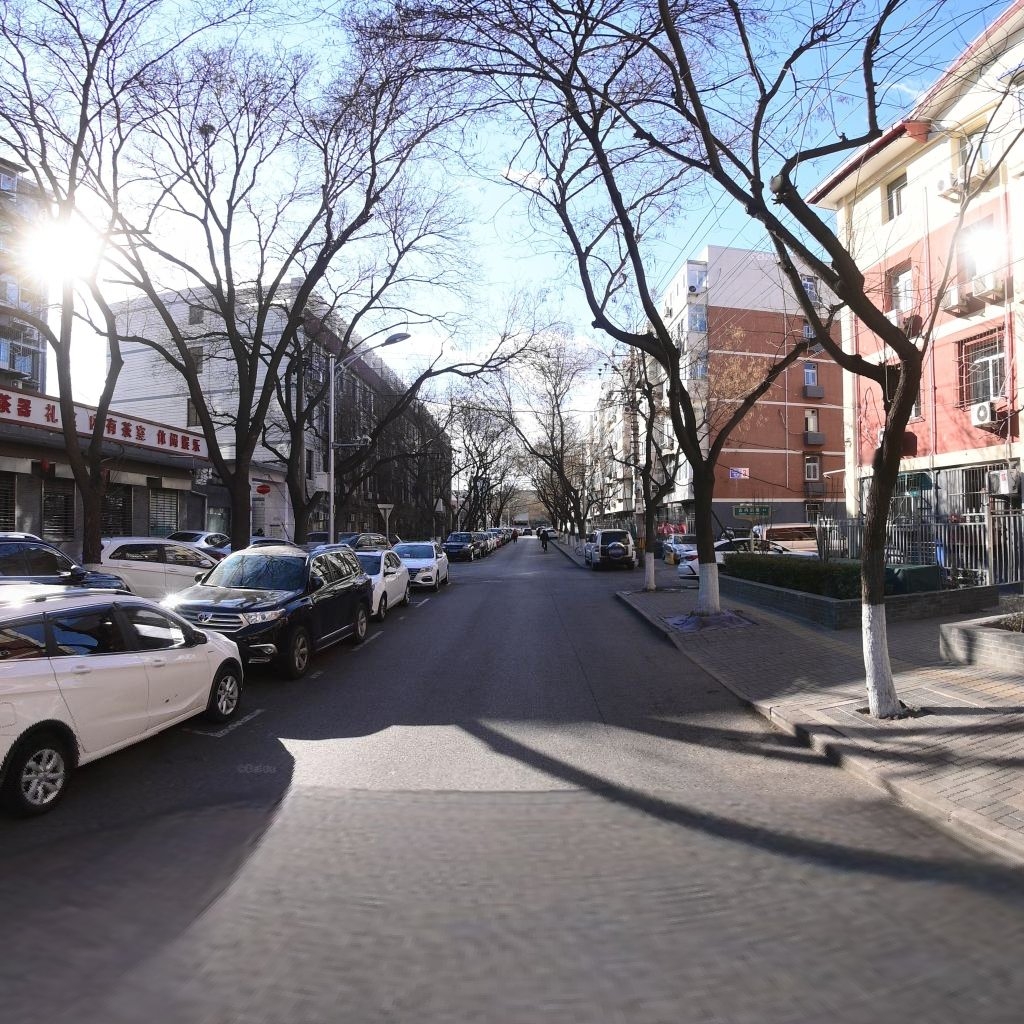
Region: Xicheng
Road damage annotations: longitudinal crack